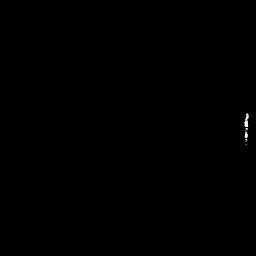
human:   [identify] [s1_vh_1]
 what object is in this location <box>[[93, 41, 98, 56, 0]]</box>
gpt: <ref>1 small ship at the right</ref>